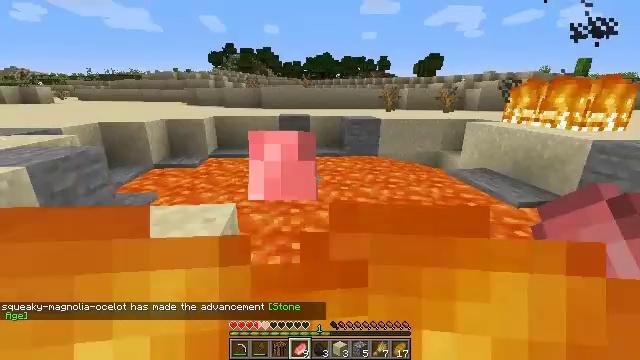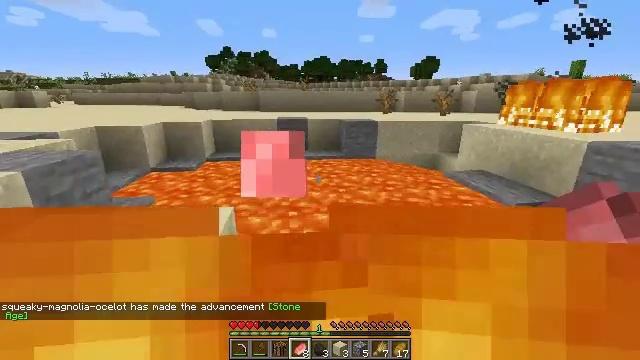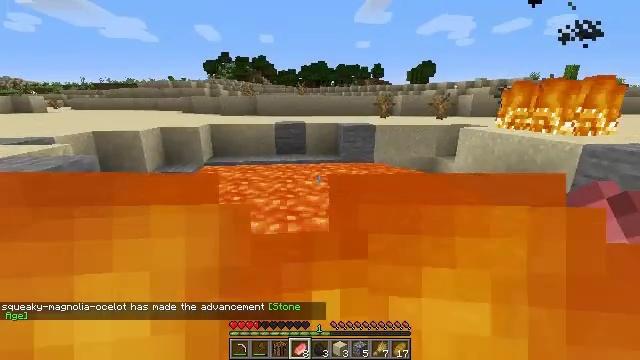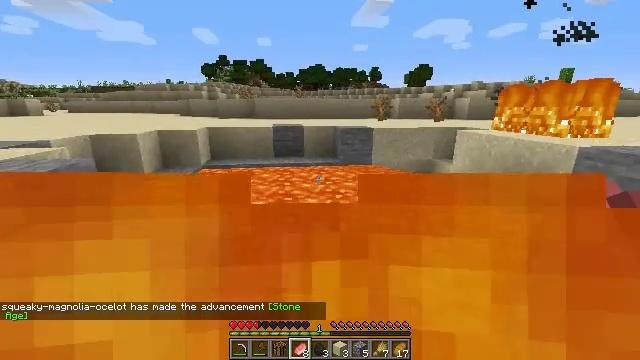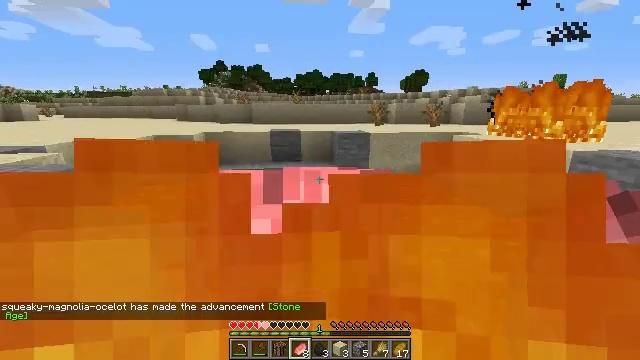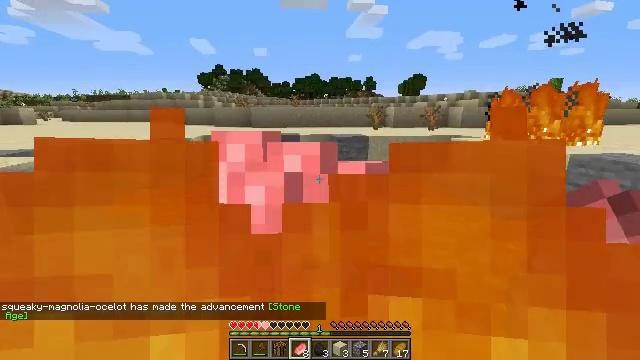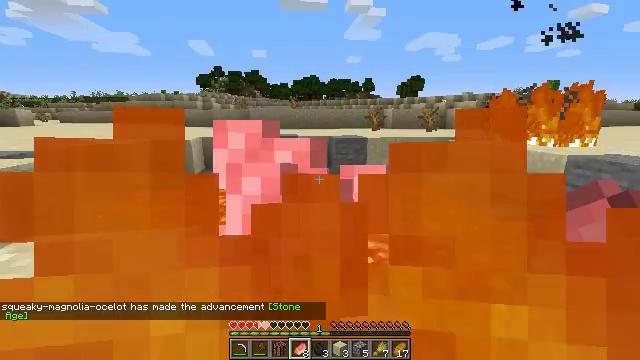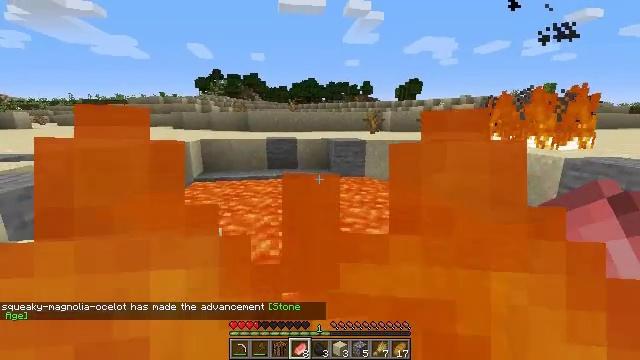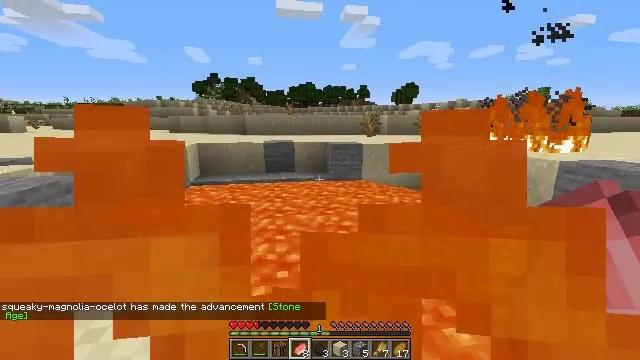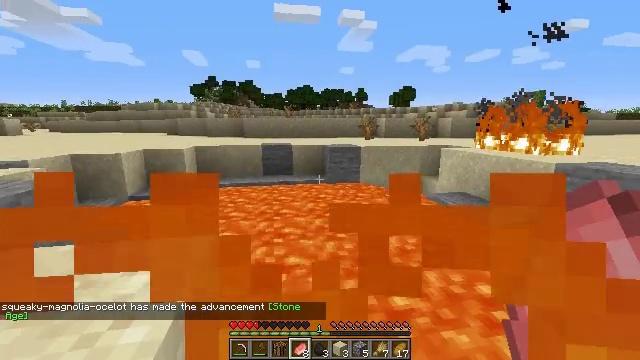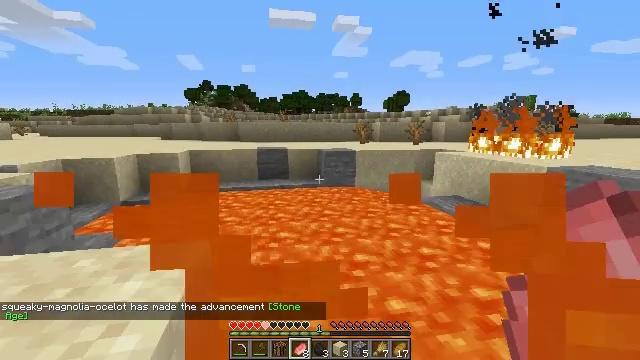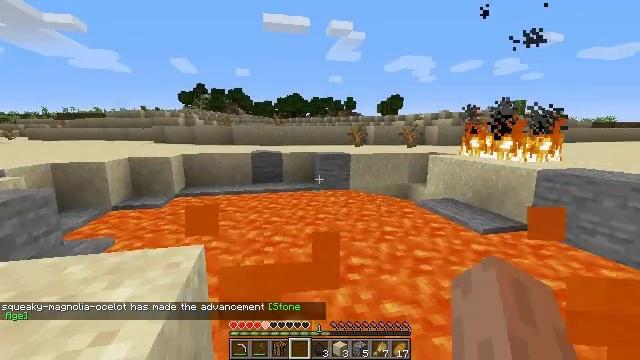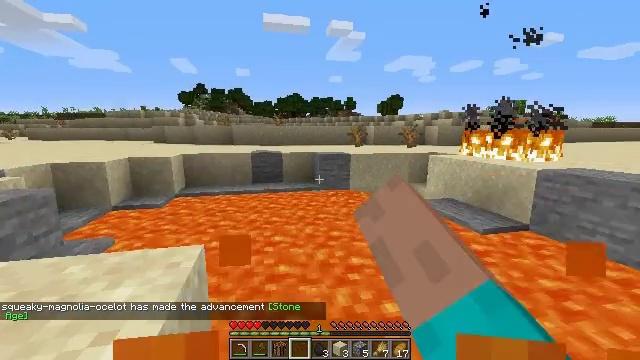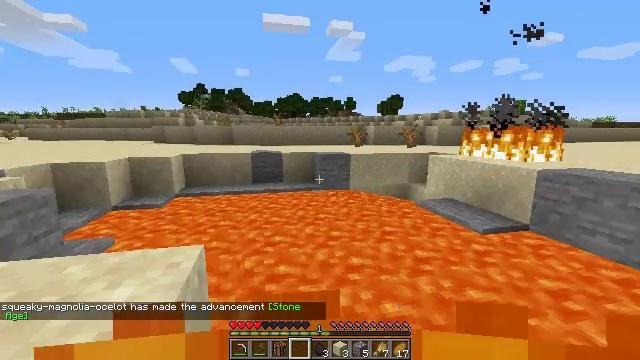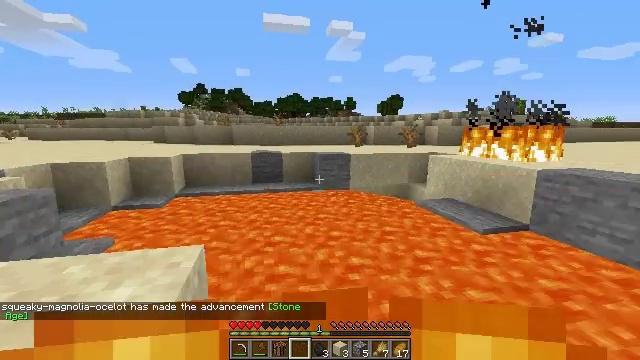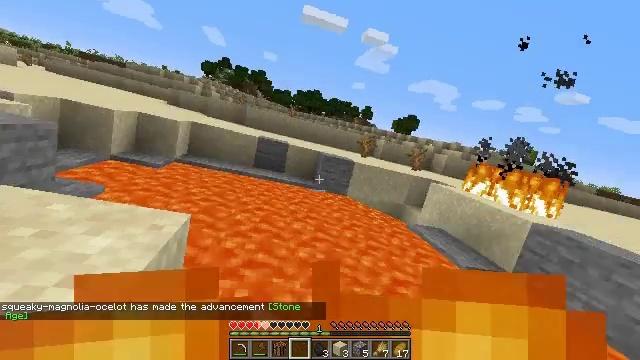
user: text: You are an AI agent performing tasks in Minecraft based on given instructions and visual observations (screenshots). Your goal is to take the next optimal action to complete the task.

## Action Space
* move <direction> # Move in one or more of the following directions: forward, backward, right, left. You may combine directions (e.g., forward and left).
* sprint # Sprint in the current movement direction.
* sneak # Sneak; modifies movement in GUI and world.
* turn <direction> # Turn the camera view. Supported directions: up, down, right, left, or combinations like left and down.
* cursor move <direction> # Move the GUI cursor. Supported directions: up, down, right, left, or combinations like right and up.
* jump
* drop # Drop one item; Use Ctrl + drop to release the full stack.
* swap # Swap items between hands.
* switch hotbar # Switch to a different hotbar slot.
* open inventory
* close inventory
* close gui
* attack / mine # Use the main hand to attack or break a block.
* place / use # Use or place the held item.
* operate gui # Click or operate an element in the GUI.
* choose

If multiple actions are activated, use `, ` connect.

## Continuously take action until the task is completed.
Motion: motion action
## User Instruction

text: Remove a porkchop from the inventory.
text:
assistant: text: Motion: use / place
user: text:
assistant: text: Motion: use / place
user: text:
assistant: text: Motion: use / place
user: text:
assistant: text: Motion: turn up, use / place
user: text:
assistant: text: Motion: use / place
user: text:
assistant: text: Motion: use / place
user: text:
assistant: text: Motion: use / place
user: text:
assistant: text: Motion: sprint, use / place
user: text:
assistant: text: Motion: sprint, use / place
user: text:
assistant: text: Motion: sprint, turn right, use / place
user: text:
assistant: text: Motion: sprint, turn right, use / place, drop
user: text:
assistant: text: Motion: sprint, drop
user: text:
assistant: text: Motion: sprint, drop
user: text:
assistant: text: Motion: sprint, drop
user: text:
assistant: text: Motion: sprint
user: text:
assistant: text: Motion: sprint